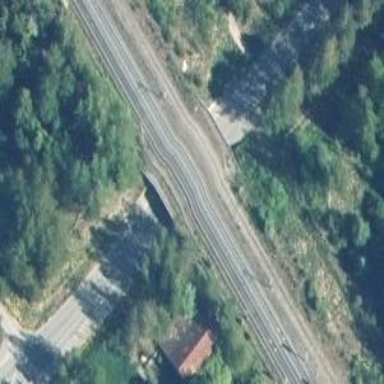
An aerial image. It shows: Bridge that is man-made.